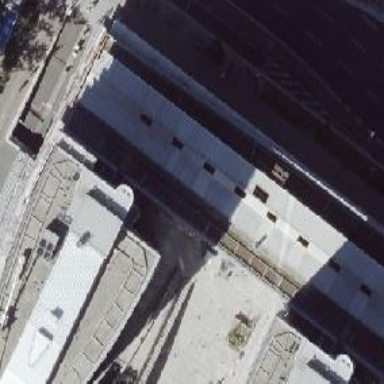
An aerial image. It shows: Building with flat roof.